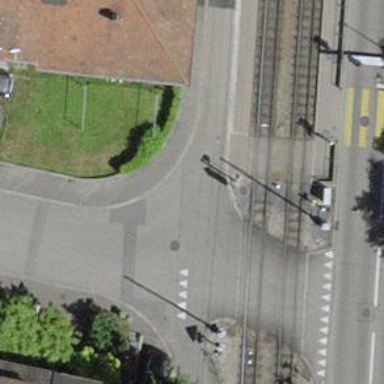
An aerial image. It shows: Railway crossing with traffic signals.